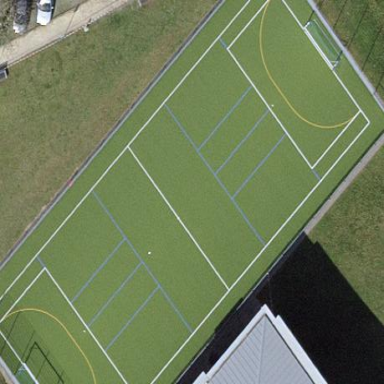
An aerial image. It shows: Soccer pitch for leisureland activities.